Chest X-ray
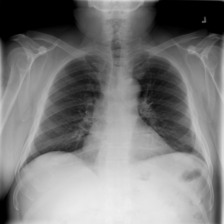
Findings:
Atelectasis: negative
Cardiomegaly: negative
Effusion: negative
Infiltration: negative
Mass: negative
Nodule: negative
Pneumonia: negative
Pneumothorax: negative
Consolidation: negative
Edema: negative
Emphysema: negative
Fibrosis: negative
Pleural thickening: negative
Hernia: negative